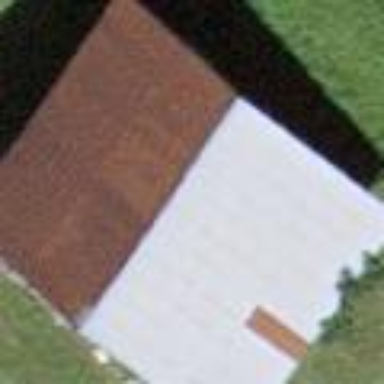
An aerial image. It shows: Barn.